Chest X-ray:
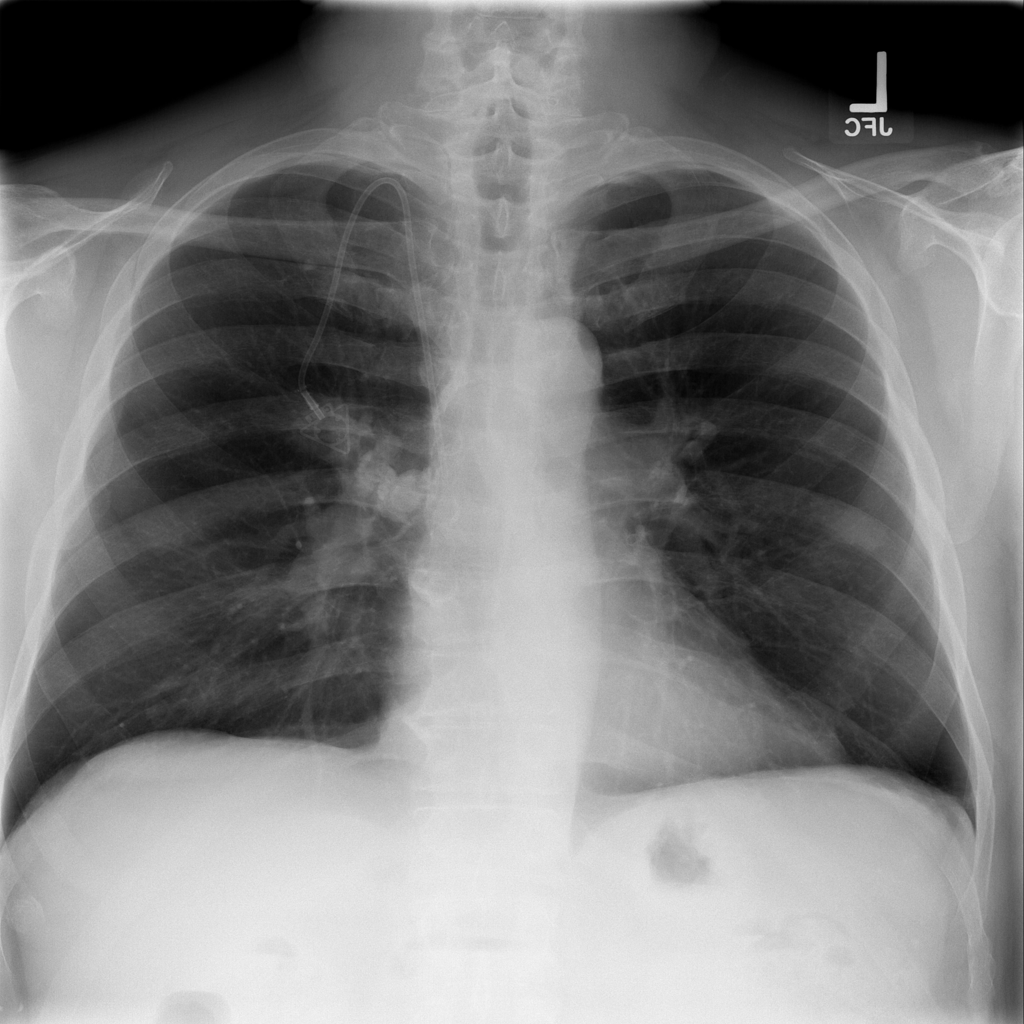
Findings: Calcification
No abnormal finding: no